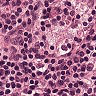
Metastatic tissue present: no